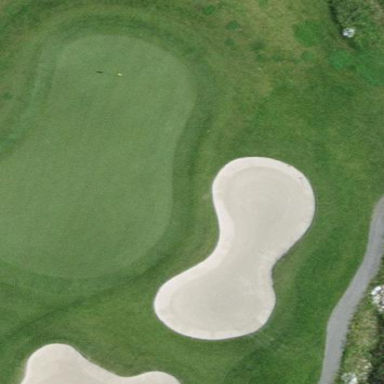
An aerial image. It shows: Grassy golf green.